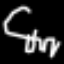
Label: frog